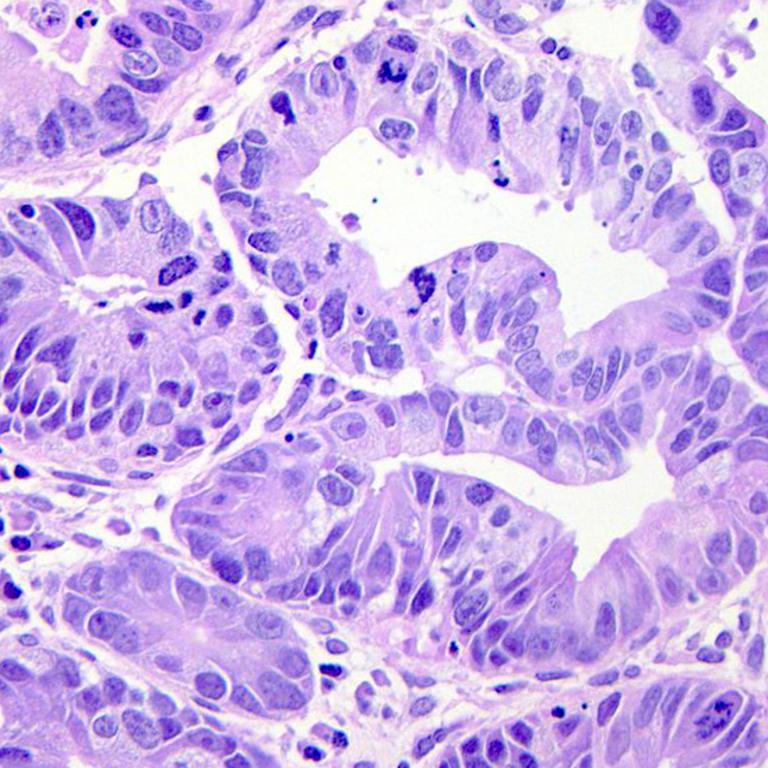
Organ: colon
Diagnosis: adenocarcinomas